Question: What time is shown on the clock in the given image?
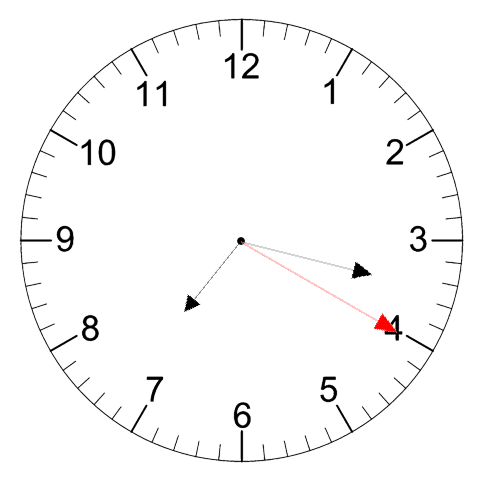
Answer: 07:17:20